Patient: sex F, age 67
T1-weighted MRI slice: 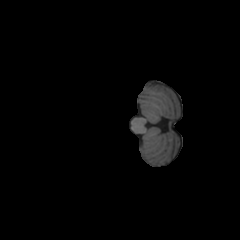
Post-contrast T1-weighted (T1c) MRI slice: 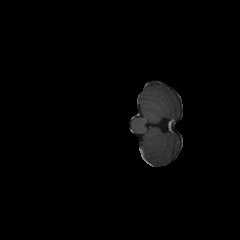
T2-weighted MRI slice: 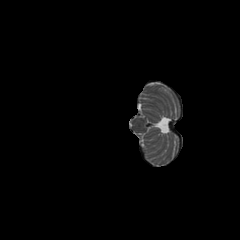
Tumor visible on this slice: no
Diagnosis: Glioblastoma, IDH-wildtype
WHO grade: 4